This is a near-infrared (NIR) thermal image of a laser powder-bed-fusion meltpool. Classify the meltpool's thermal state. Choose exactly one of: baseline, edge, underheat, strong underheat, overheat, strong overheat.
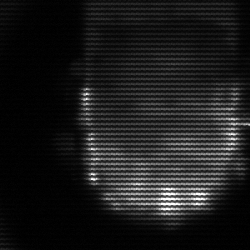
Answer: baseline